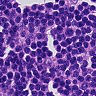
Metastatic tissue present: no